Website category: university
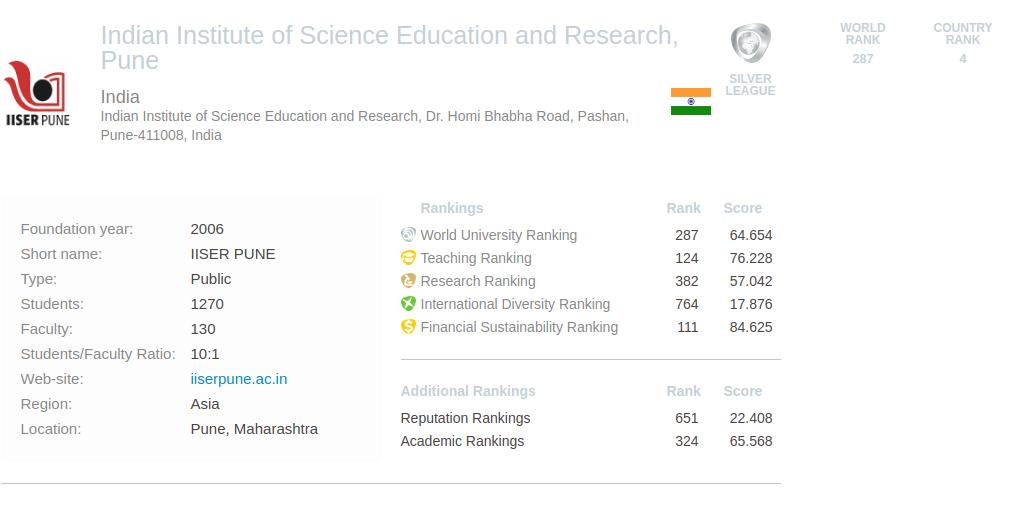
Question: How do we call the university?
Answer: Indian Institute of Science Education and Research, Pune

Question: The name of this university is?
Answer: Indian Institute of Science Education and Research, Pune

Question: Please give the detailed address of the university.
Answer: Indian Institute of Science Education and Research, Dr. Homi Bhabha Road, Pashan, Pune-411008, India

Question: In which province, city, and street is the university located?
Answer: Indian Institute of Science Education and Research, Dr. Homi Bhabha Road, Pashan, Pune-411008, India

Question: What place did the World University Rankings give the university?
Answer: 287

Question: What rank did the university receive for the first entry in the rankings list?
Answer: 287

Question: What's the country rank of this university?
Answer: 4

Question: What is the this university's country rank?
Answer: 4

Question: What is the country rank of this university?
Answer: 4

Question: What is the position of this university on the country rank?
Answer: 4

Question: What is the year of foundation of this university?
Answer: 2006

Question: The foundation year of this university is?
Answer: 2006

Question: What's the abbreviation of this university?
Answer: IISER PUNE

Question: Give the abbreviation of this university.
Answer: IISER PUNE

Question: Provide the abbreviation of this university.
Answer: IISER PUNE

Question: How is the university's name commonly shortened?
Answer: IISER PUNE

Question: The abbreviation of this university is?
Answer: IISER PUNE

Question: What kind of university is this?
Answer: Public

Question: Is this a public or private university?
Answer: Public

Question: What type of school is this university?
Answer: Public

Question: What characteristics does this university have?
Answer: Public

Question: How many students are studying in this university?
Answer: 1270

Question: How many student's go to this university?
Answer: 1270

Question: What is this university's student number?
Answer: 1270

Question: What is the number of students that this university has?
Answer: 1270

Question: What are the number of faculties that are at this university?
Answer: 130

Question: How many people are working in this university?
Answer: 130

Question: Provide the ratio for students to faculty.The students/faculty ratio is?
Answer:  10 : 1

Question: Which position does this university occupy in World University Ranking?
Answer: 287

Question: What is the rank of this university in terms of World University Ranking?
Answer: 287

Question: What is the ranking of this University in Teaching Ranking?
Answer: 124

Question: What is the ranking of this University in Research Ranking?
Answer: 382

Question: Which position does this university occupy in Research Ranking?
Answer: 382

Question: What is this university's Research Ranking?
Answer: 382

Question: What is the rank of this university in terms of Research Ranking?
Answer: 382

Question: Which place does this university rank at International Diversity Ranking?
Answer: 764

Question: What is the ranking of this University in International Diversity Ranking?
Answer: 764

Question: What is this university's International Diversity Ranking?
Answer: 764

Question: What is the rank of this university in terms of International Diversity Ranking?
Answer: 764

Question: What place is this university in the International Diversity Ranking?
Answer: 764

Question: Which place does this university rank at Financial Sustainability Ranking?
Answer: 111

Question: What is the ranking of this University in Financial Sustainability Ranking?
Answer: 111

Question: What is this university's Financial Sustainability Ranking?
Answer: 111

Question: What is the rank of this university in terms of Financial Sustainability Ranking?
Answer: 111

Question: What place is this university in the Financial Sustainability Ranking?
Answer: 111

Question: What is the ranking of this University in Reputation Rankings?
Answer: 651

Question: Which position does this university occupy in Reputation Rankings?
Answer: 651

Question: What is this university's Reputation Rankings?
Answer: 651

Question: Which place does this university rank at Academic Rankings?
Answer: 324

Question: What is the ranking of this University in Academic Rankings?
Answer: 324

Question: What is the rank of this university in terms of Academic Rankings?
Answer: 324

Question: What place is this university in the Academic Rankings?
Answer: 324

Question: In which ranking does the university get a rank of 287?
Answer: World University Ranking

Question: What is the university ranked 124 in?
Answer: Teaching Ranking

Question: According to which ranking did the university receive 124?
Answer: Teaching Ranking

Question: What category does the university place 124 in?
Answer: Teaching Ranking

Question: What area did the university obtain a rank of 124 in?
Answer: Teaching Ranking

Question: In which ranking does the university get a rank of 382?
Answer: Research Ranking

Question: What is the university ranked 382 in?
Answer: Research Ranking

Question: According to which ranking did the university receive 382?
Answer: Research Ranking

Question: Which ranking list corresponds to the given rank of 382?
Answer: Research Ranking

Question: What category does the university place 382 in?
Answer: Research Ranking

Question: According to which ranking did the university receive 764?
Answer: International Diversity Ranking

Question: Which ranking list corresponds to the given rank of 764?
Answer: International Diversity Ranking